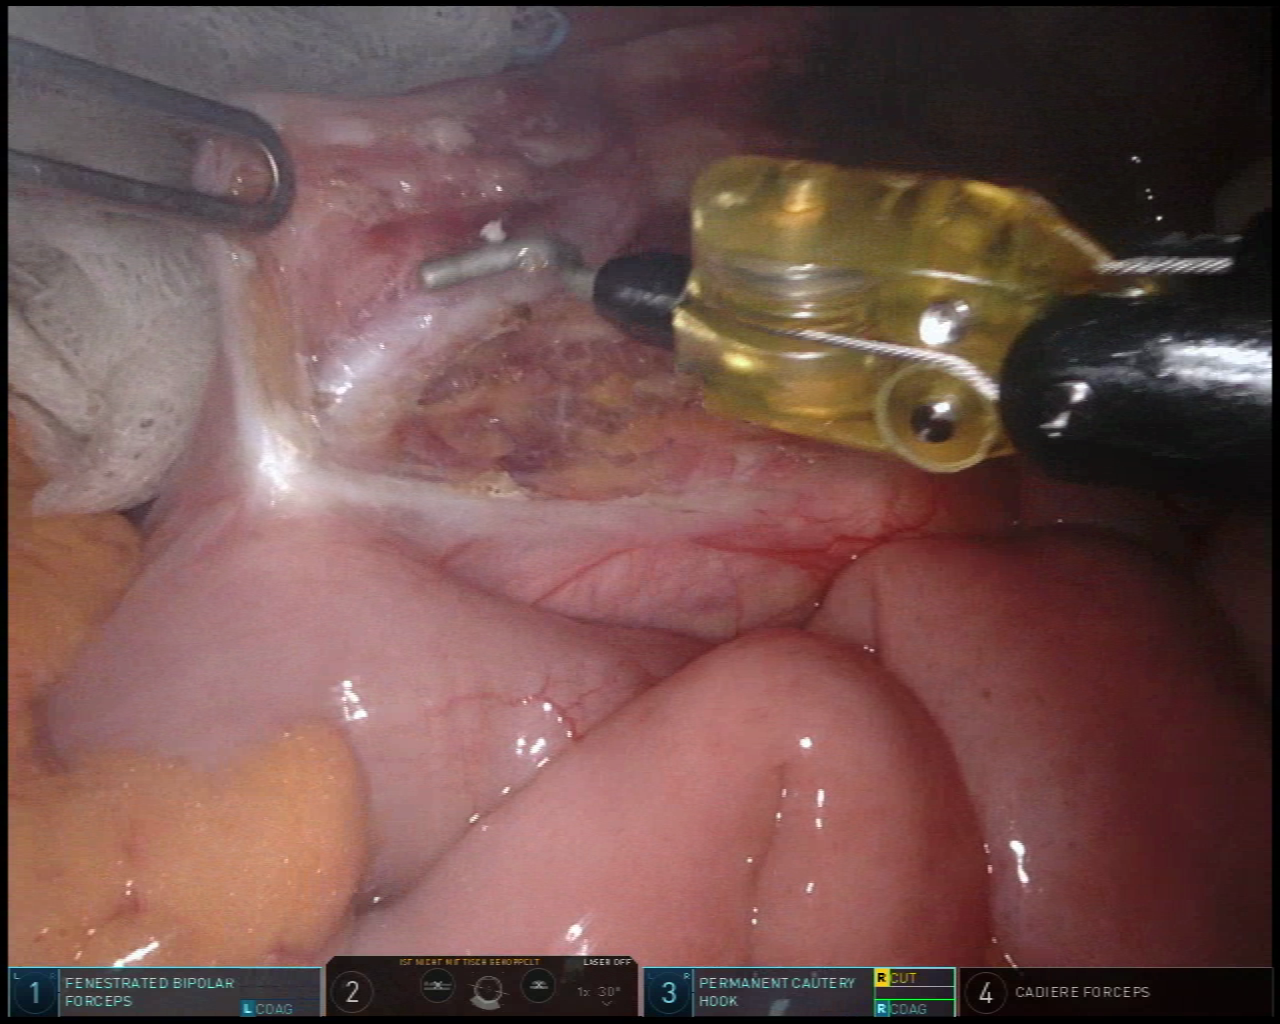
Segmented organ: inferior_mesenteric_artery
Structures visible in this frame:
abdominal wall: no
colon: no
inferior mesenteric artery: yes
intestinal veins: no
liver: no
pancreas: no
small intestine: yes
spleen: no
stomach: no
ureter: no
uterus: no
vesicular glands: no